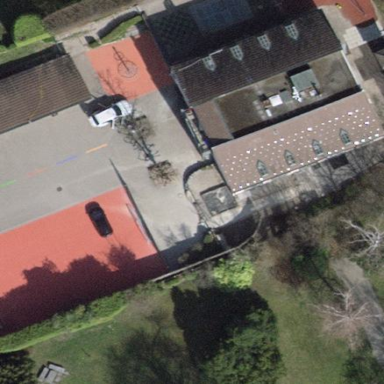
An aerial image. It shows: School.